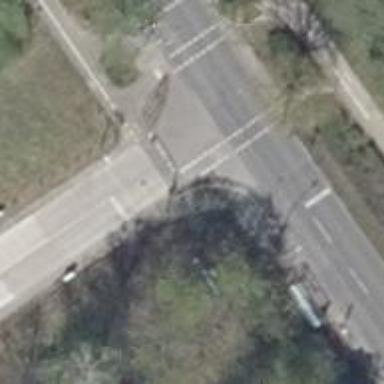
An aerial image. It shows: Road with traffic signals controlling the flow of traffic.